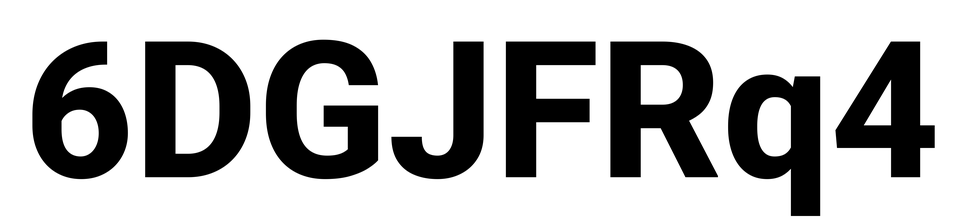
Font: Roboto_ExtraBold